Question: I want to make a action-bar drop-down-menu that shows items (icons) horizontally. Like this:

This is suppose to be a action-bar withe drop-down menu, where you can choose a color.
So it should show the icons (colors) horizontally and the icons should be clickable. Until now I have only managed to make a vertical list.
If possible I would like to do this in XML.
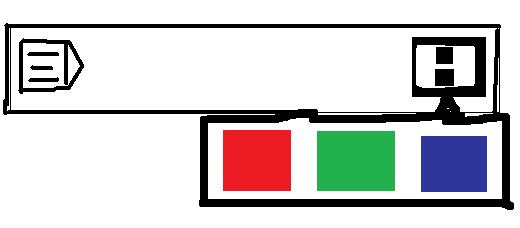
Answer: The ActionBar is not designed for such a use-case. The ActionBar buttons are meant to replace the old options menu that could be triggered with a separate hardware button on older devices (pre HC/ICS). The overflow button (the one with the 3 dots) that you've drawn in your sketch is used when there isn't enough room to show all buttons (the Android framework takes care of this automatically), so those will be grouped in the overflow menu. Overriding this behavior is a bad idea (if even possible).
Instead you should consider another approach: Add one ActionButton to the ActionBar that is meant to handle the color chooser. When this button is clicked the best solution is to show an AlertDialog (you can easily insert your on Views here that show the colors you want) because this will work best even if the button is hidden in the overflow menu.
Alternatively you could trigger a <URL>.